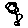
Label: flower